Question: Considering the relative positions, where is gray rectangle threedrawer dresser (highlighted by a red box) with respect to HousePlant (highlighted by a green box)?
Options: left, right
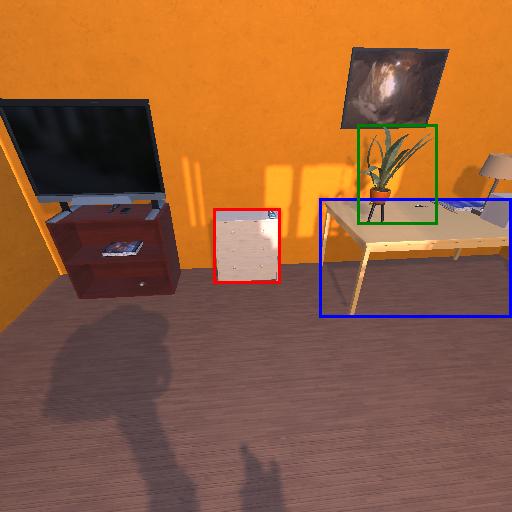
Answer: left